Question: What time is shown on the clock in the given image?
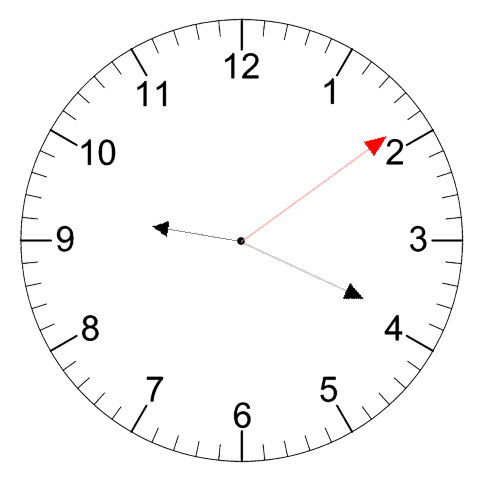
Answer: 09:19:09